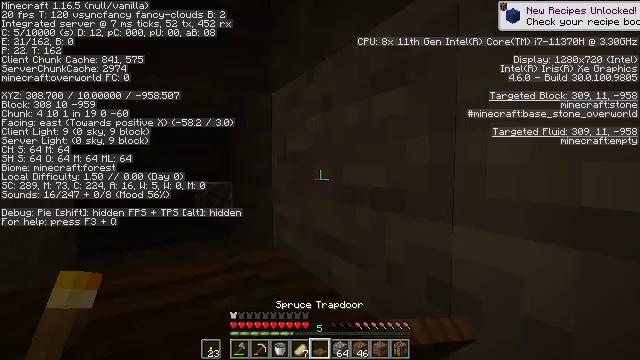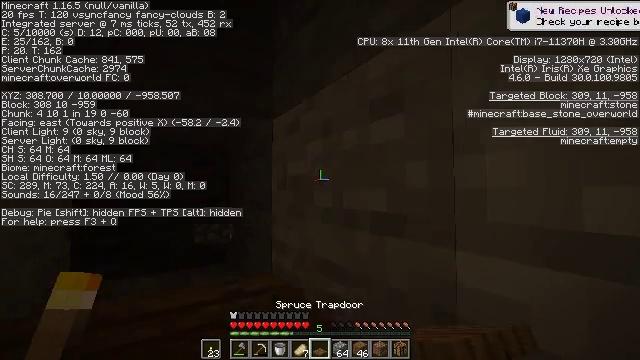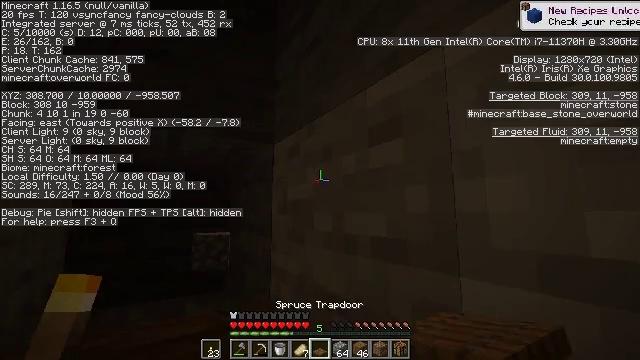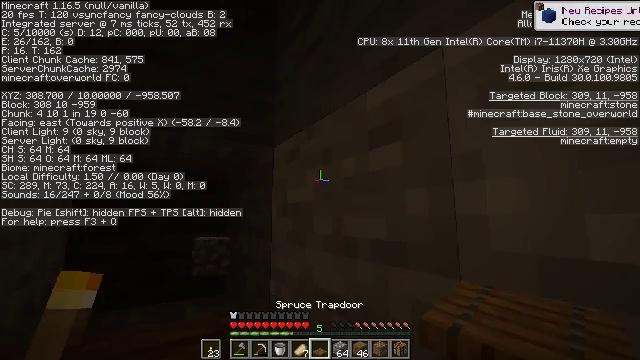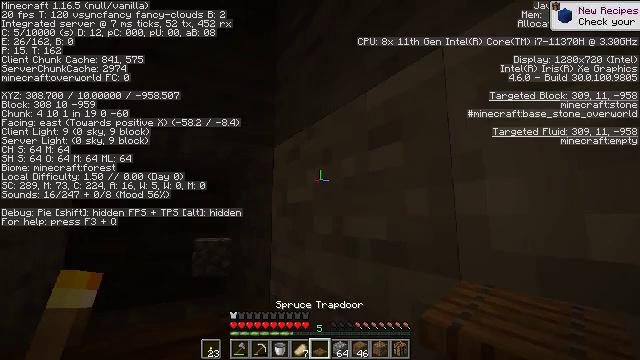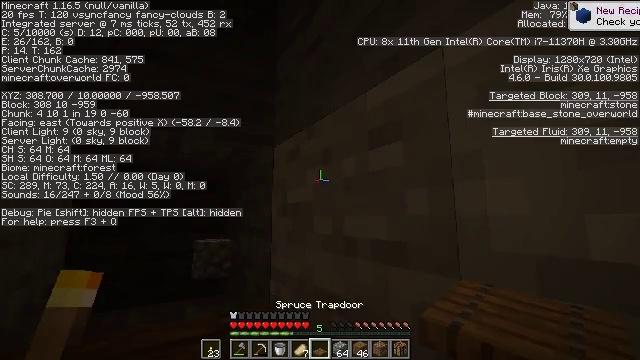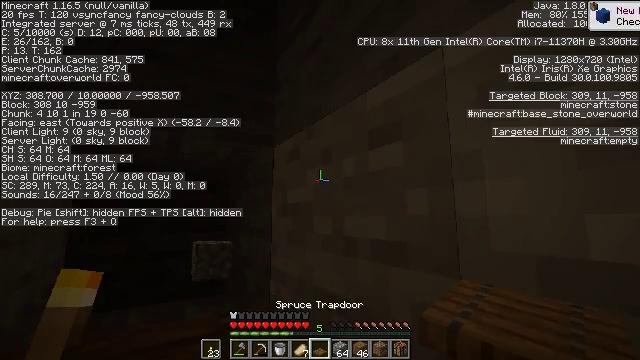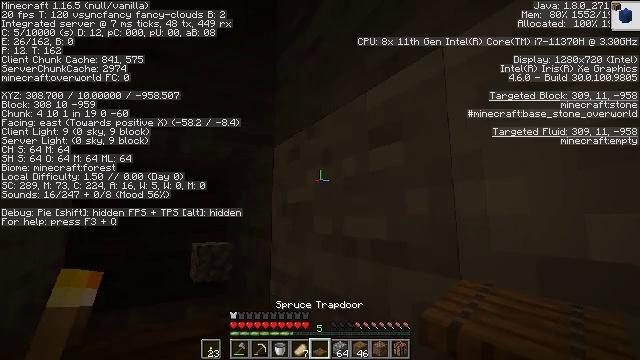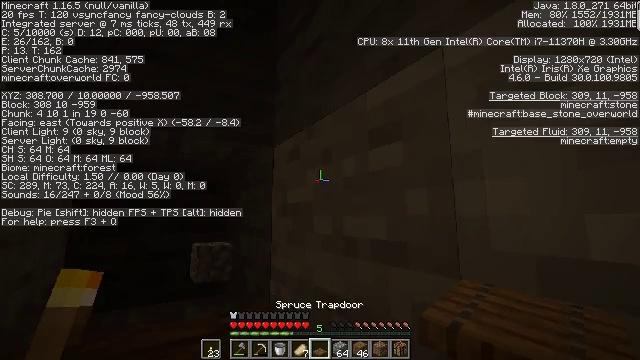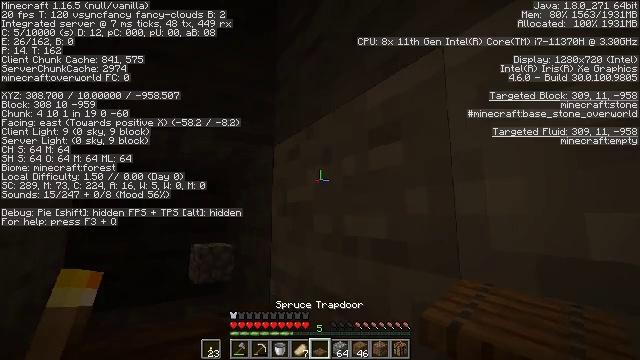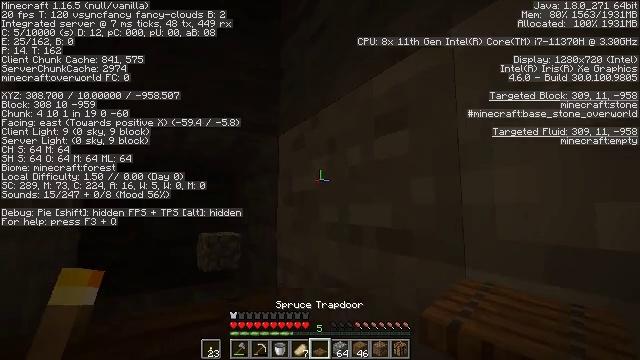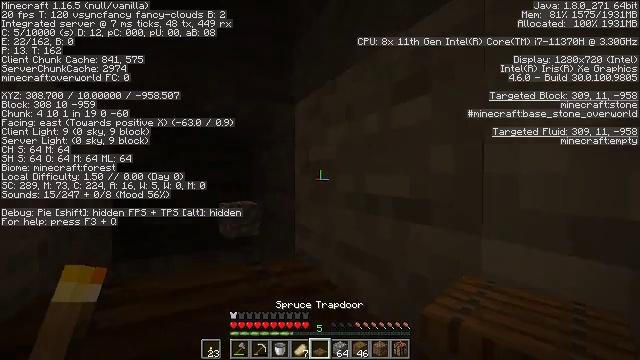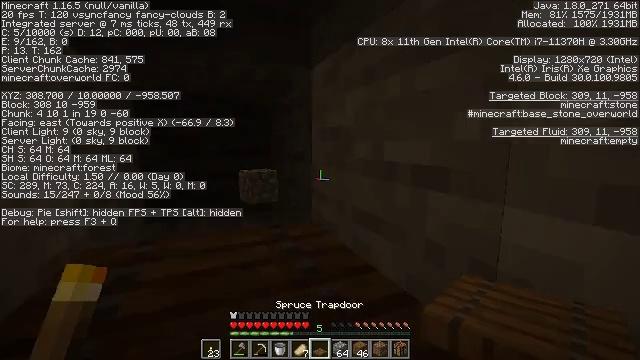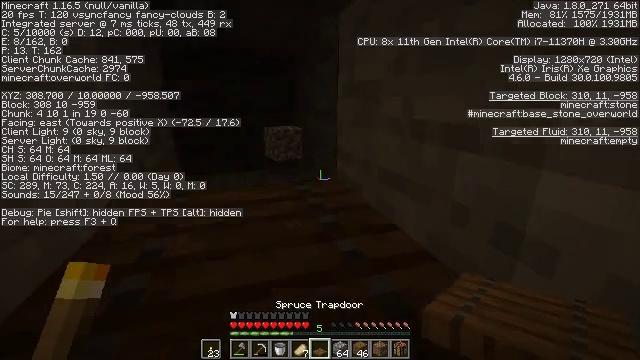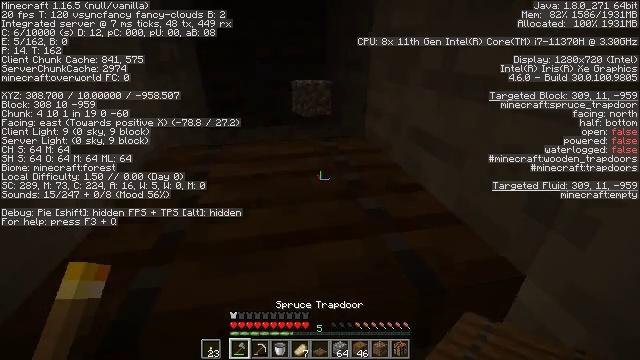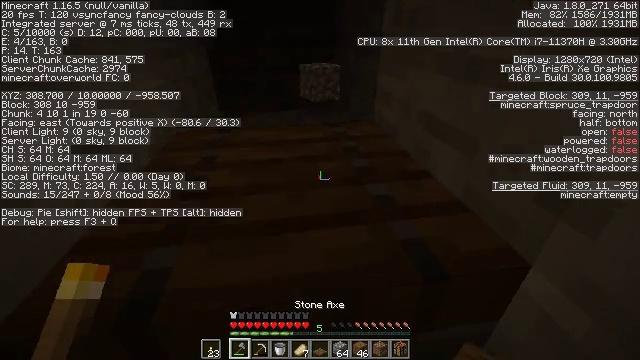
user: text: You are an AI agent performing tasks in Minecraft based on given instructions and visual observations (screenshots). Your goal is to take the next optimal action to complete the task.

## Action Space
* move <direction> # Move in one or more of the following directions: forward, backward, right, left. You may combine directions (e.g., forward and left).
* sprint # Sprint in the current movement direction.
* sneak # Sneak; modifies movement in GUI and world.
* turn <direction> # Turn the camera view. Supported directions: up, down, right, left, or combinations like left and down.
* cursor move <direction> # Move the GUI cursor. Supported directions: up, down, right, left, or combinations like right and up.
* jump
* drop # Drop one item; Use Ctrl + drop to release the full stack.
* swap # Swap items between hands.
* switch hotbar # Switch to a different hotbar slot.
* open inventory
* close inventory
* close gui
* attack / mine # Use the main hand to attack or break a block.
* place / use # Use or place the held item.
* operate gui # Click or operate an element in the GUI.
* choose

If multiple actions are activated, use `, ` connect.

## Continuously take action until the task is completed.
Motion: motion action
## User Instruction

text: Attack the spruce trapdoor to gather it.
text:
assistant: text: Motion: turn up
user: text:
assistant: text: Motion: turn up
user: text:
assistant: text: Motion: no_op
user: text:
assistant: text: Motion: no_op
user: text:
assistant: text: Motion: no_op
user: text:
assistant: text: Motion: no_op
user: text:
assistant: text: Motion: no_op
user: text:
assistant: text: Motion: no_op
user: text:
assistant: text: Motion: no_op
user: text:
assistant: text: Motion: turn left and down
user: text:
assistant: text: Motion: turn left and down
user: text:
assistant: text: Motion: turn left and down
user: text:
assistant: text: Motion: turn left and down
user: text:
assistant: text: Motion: turn left and down, switch to hotbar 1
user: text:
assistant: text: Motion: turn left and down, switch to hotbar 1
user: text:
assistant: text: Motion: turn left and down, switch to hotbar 1
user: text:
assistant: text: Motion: turn down, attack / mine, switch to hotbar 1
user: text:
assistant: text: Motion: attack / mine, switch to hotbar 1
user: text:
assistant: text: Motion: turn down, attack / mine
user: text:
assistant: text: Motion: turn down, attack / mine
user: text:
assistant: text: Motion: turn down, attack / mine
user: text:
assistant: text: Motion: attack / mine
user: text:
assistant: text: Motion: attack / mine
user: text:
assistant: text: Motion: attack / mine
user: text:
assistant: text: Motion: attack / mine
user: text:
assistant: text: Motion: attack / mine
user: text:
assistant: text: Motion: attack / mine
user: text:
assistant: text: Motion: turn left, attack / mine
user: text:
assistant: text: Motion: attack / mine
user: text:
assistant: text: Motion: attack / mine